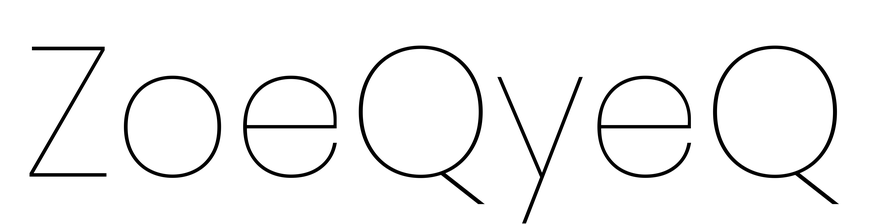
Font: Poppins-Thin